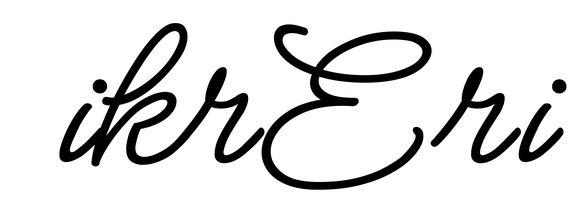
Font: MeowScript-Regular